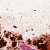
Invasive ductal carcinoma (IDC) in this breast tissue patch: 0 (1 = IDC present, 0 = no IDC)